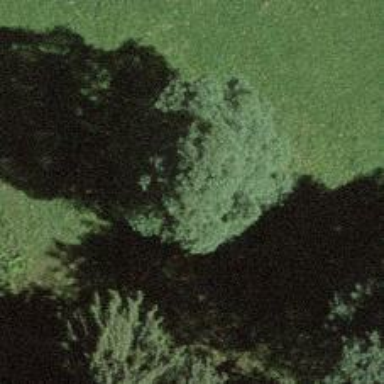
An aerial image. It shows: Single tag "natural: tree."